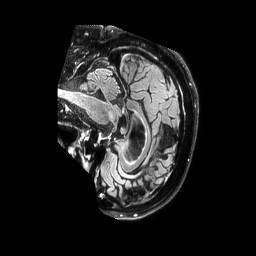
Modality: FLAIR
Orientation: sagittal
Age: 70
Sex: male
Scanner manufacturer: philips
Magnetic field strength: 3 T
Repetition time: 4.8 s
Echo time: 0.34 s